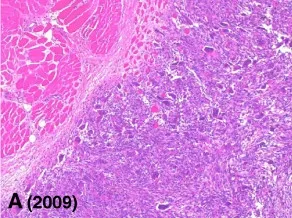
Histopathology of the pre- and post-treatment tumor tissue specimen. (A) Pre-treatment biopsy sample showing giant cell containing soft tissue mass with extensive infiltration of the skeletal muscle (H&E stain; original magnification 50x).
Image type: pathology (h&e)